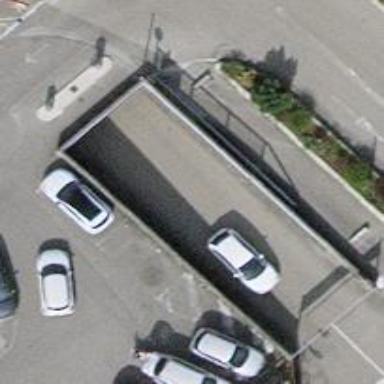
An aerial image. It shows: Parking area.